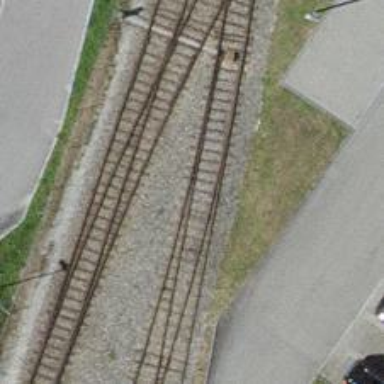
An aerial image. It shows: Railway switch.